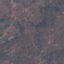
Land use / land cover: HerbaceousVegetation